Chest X-ray. View position: AP
Patient age: 60
Patient sex: M
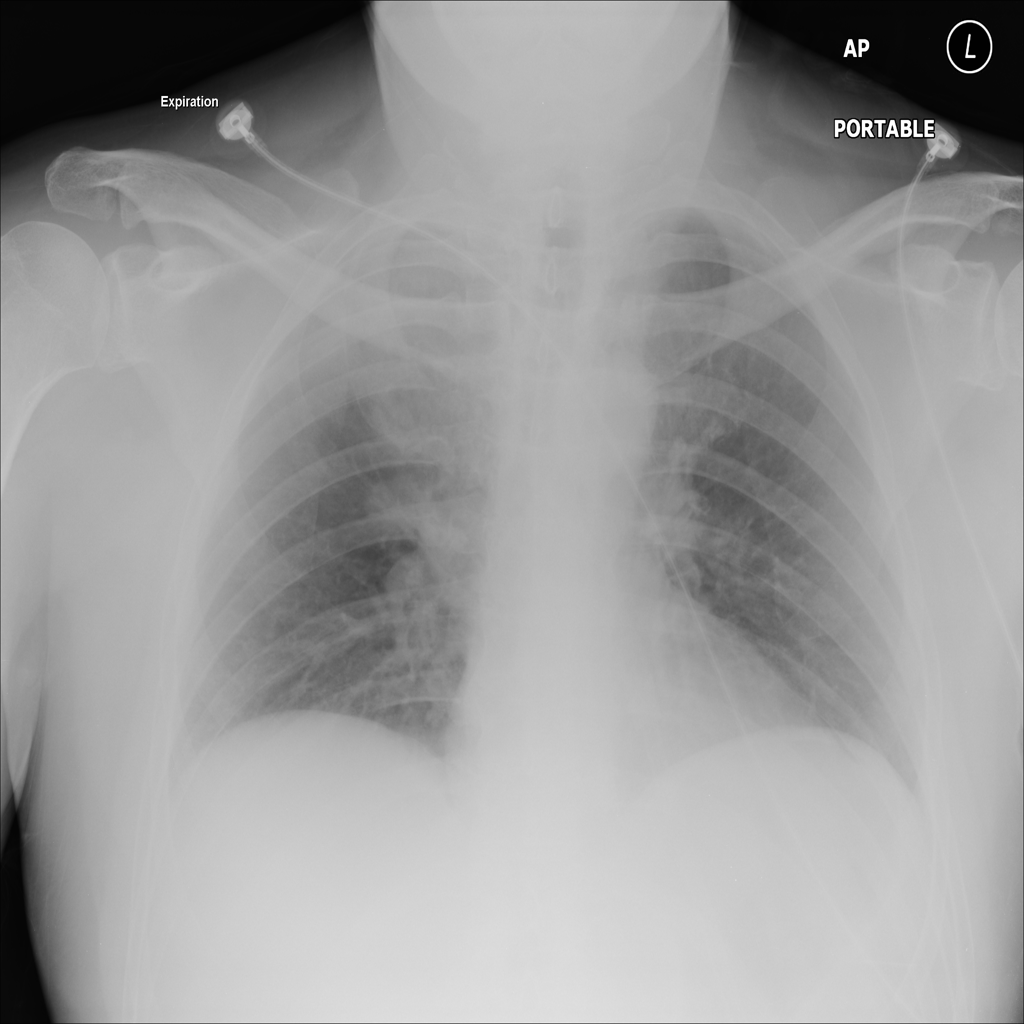
Finding: Pneumothorax